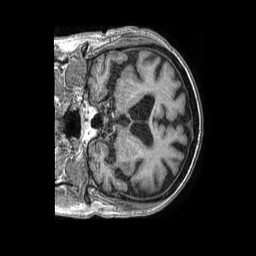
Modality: T1w
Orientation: coronal
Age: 72
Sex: male
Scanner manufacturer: philips
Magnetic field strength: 1.5 T
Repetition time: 0.007754 s
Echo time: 0.003534 s